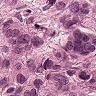
Metastatic tissue present: yes